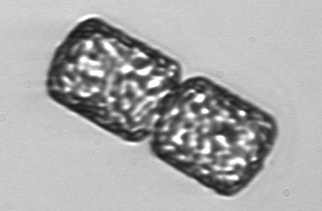
Label: Lauderia_annulata